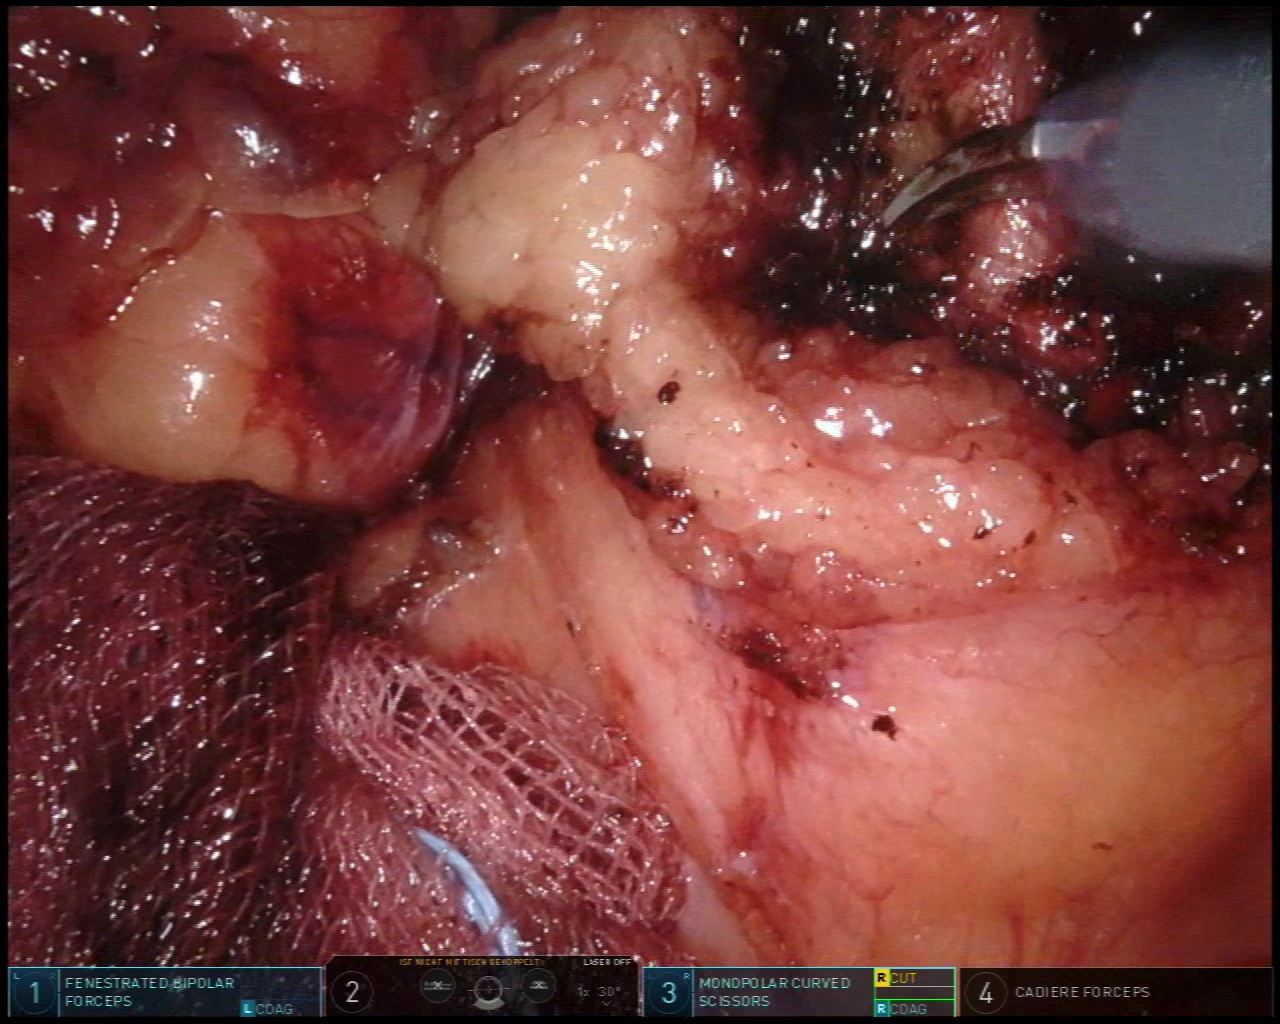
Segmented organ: inferior_mesenteric_artery
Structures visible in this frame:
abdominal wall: no
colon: no
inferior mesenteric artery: yes
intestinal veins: no
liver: no
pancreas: no
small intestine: no
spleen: no
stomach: no
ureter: no
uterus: no
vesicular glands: no